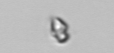
Label: Heterocapsa_rotundata